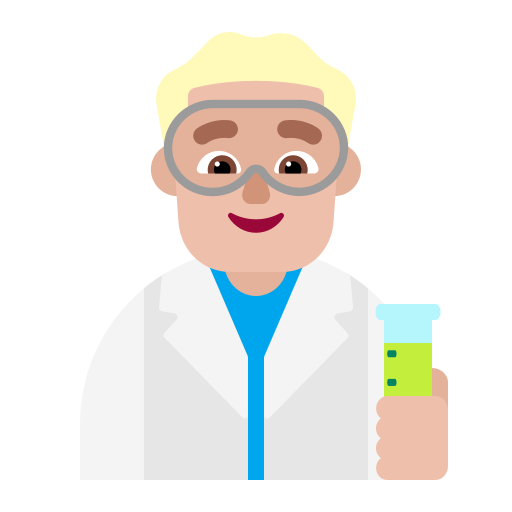
man scientist flat  light